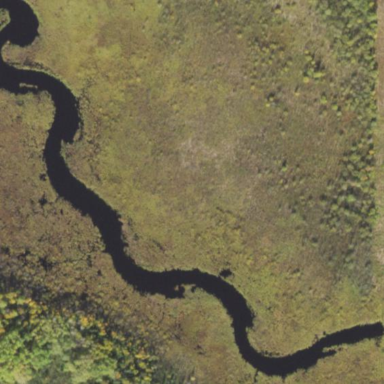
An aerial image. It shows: River flowing through the landscape.